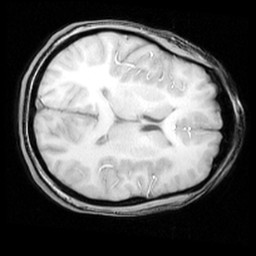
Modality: inplaneT1
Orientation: axial
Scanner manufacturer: ge
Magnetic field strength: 3 T
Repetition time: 0.325 s
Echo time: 0.003472 s